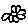
Label: flower